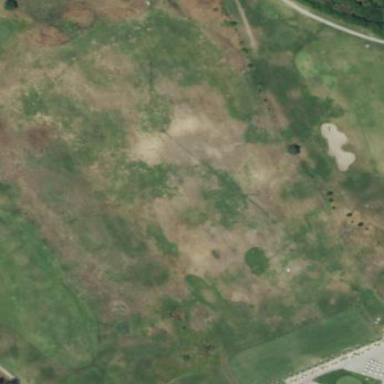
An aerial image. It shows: Driving range for golf on grass.